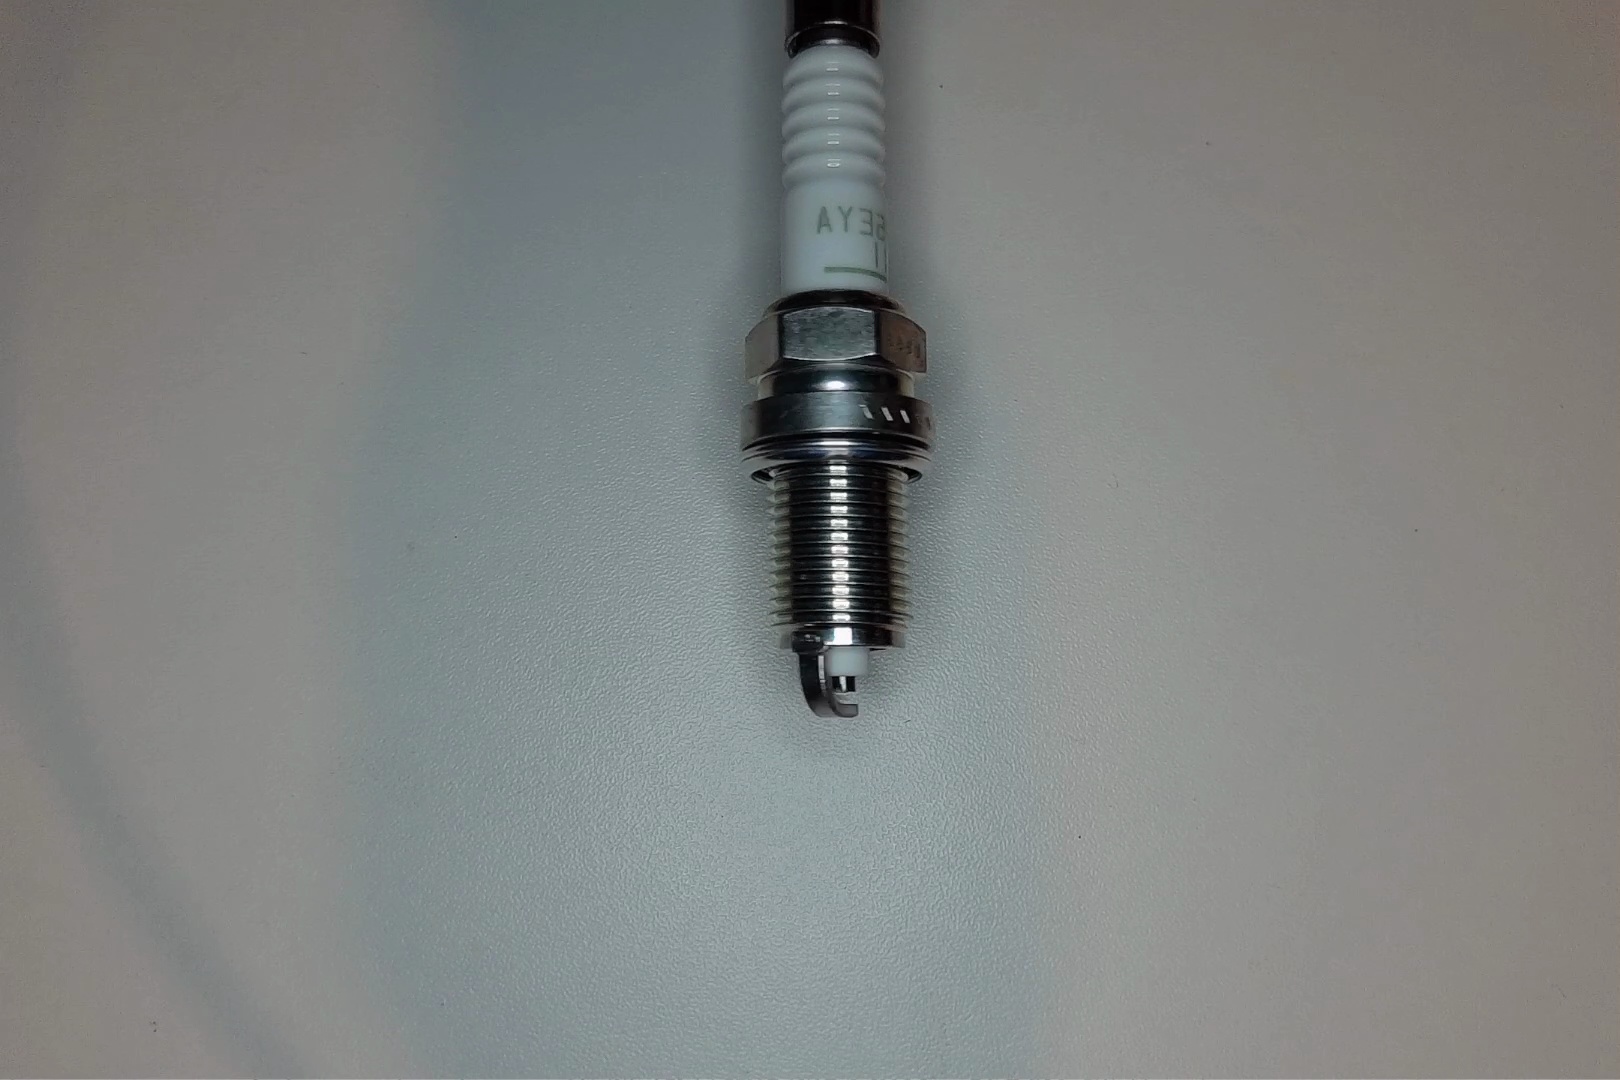
Label: no anomaly